Question: I am currently with a problem. I am creating a reporting system in C#. It uses Excel and Word. The system generates a Word document and then imports the Excel document into the Word document.
The problem is as follows:
If I have a Word document with red text export to PDF I get the neat red. Same with a standard Excel export.
I want do do this:
- - -
So the million dollar question is:
How can i keep the coloured text from excel when i export my Word to PDF ! :-D
I really appriciate any help! And i might throw in a bounty if the question stays open for a while.
: The color is still good when i import the Excel into Word.
Edit: I use the Office 2010 for generating the report
Edit2:
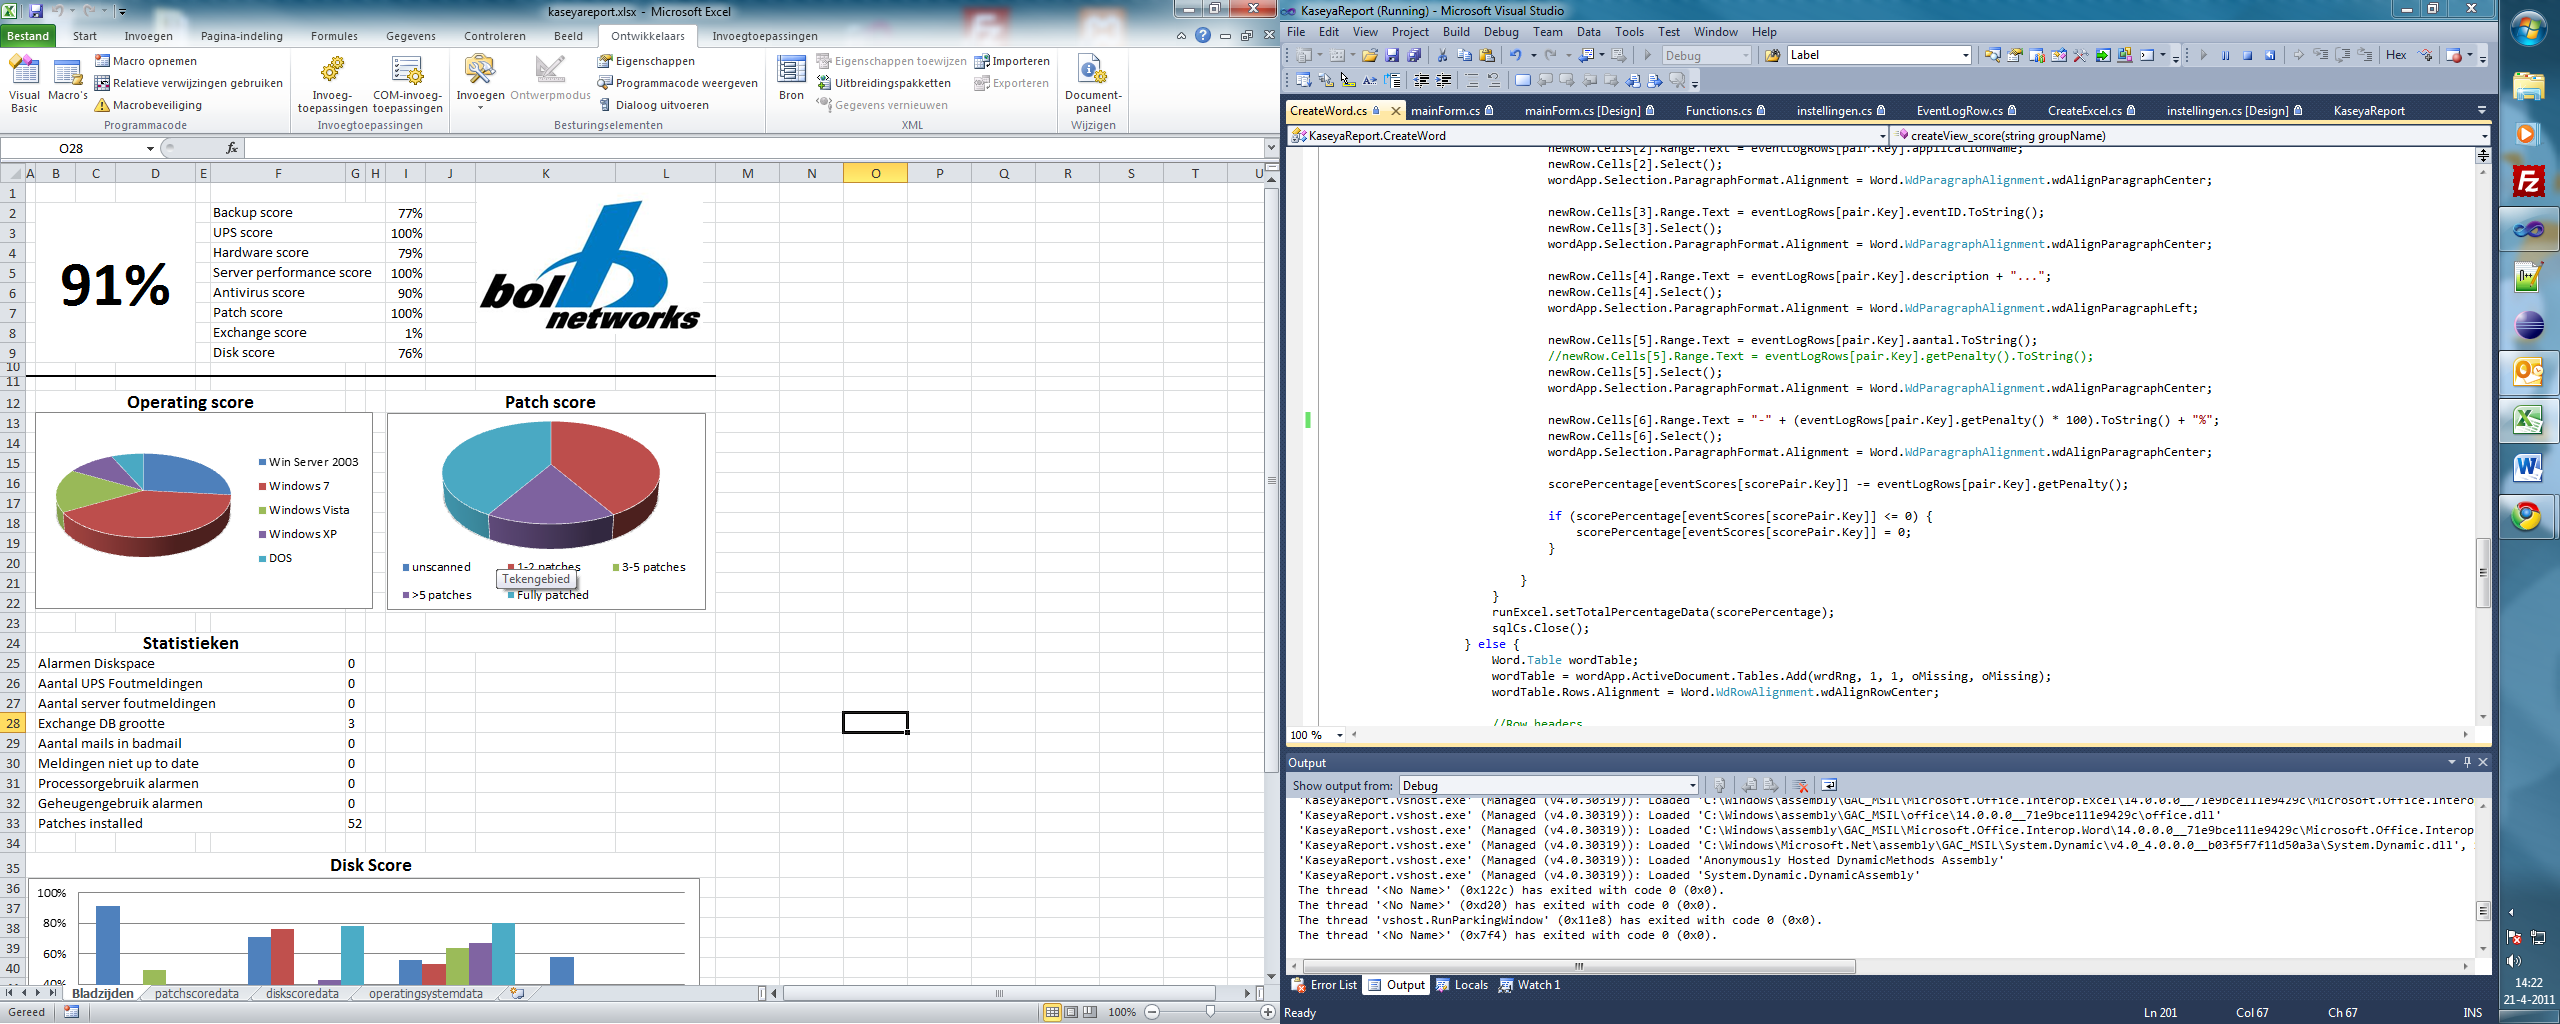
Answer: You can download a trial version of <URL>.
That will handle the creation of Word documents and output to PDF, and in my experience it's a really good tool.